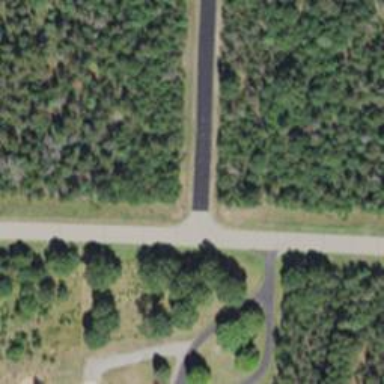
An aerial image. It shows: Residential road.